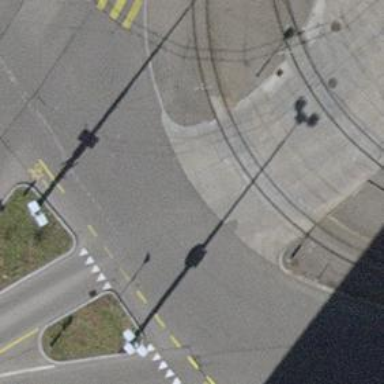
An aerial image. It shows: Uncontrolled tram railway crossing.